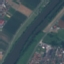
Land use / land cover: River